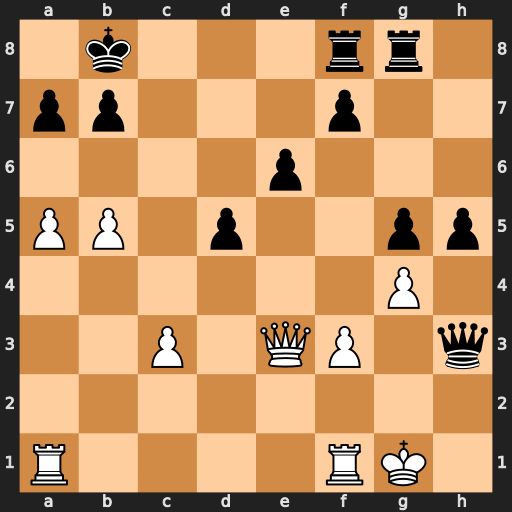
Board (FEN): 1k3rr1/pp3p2/4p3/PP1p2pp/6P1/2P1QP1q/8/R4RK1
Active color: w
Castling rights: -
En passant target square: -
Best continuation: Qe5+ Ka8 a6 Rc8 axb7+ Kxb7 Qd6